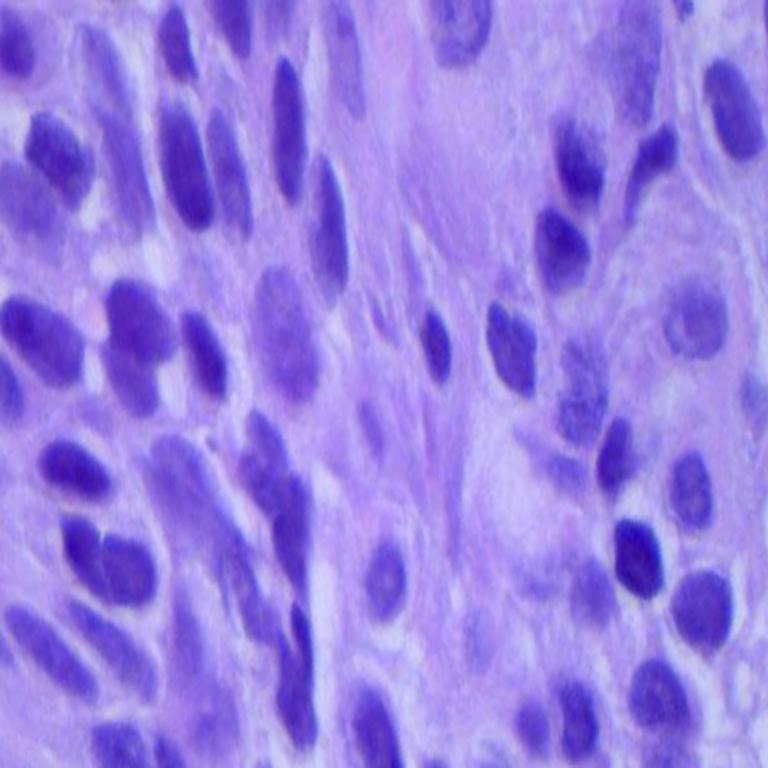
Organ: lung
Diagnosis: squamous carcinomas